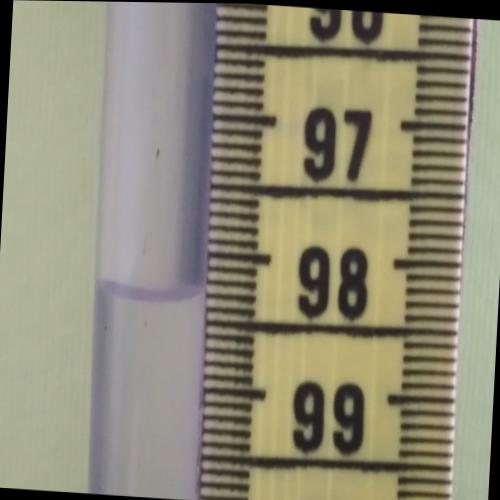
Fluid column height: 98.3 cm